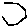
Label: hexagon